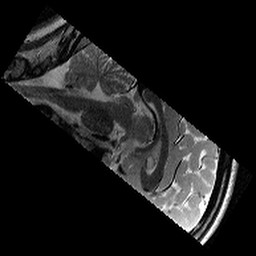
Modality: T2w
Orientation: sagittal
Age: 13
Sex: female
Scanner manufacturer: siemens
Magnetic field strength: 3 T
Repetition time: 9.23 s
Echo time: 0.067 s